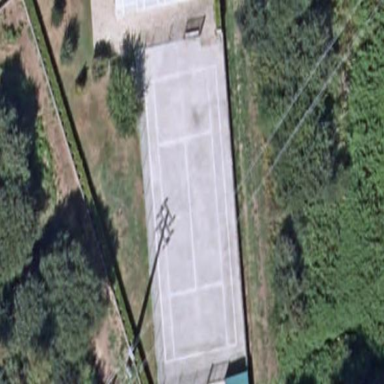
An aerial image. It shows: Tennis court on the leisure land pitch.